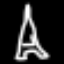
Label: The Eiffel Tower